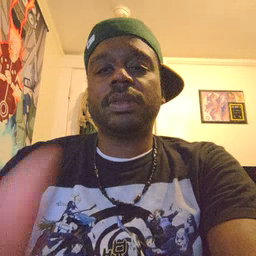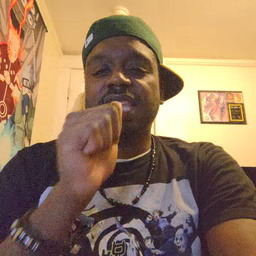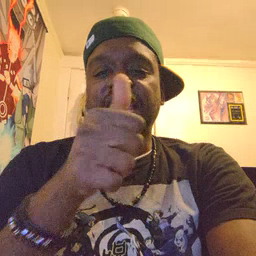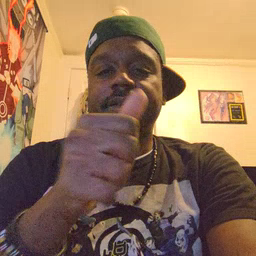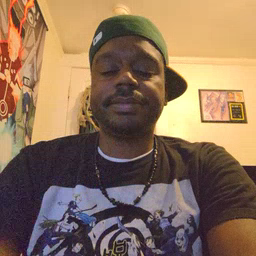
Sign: nuts